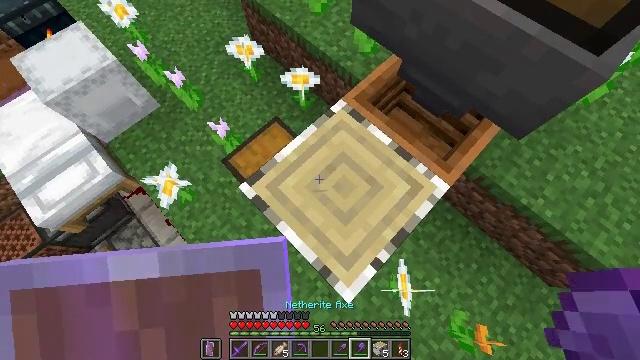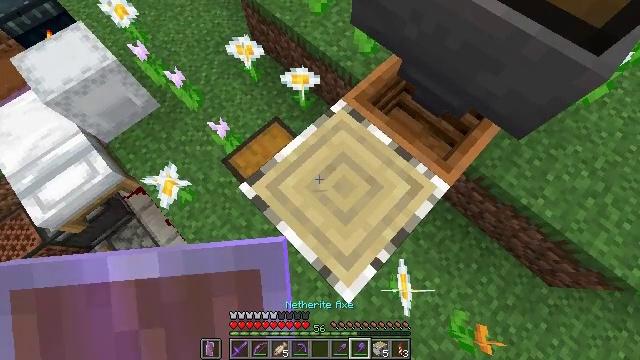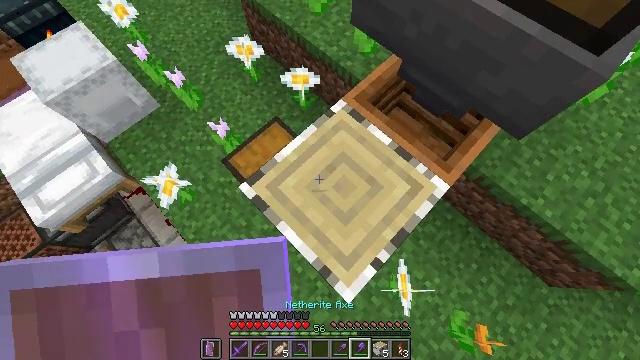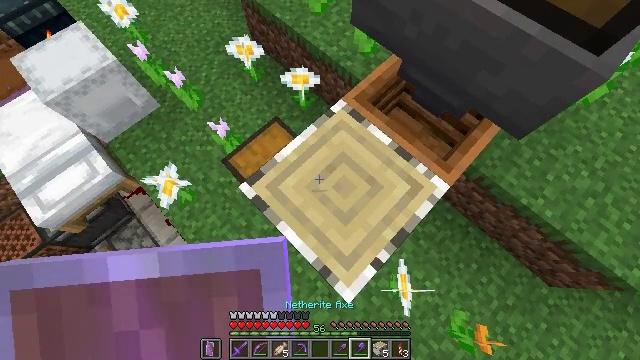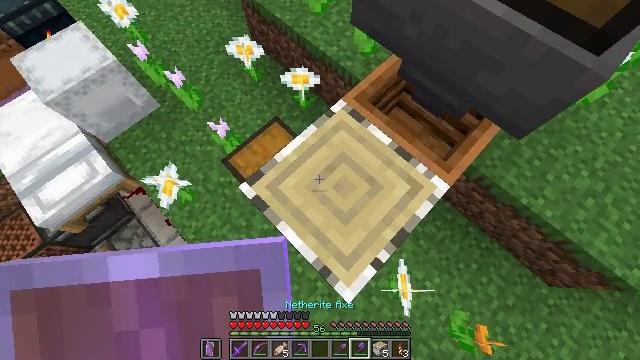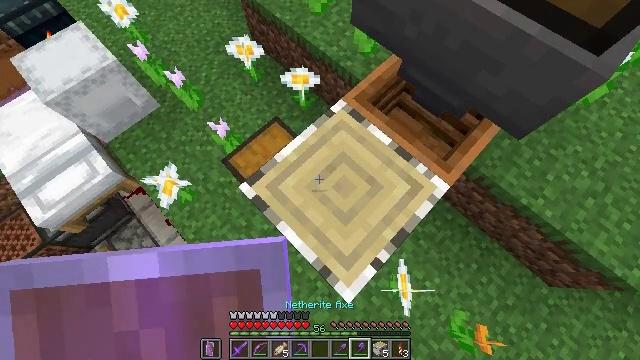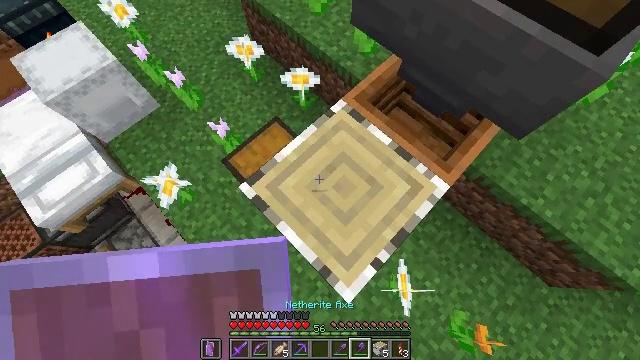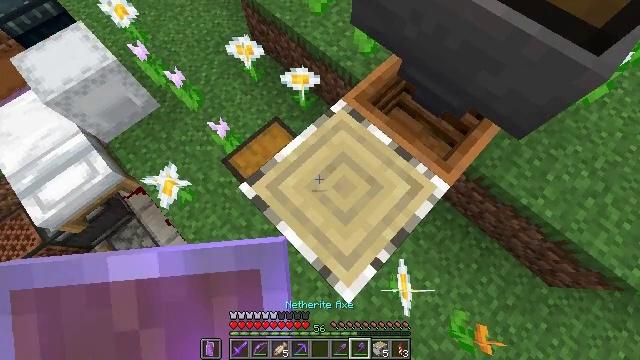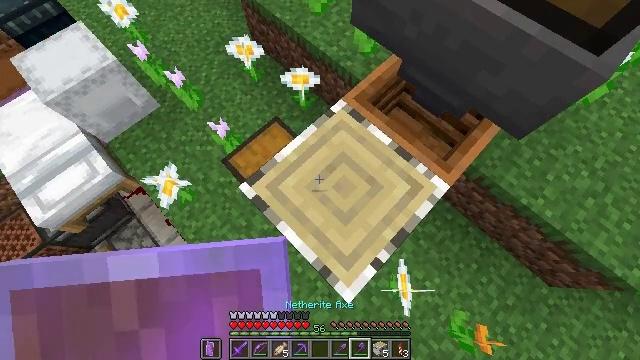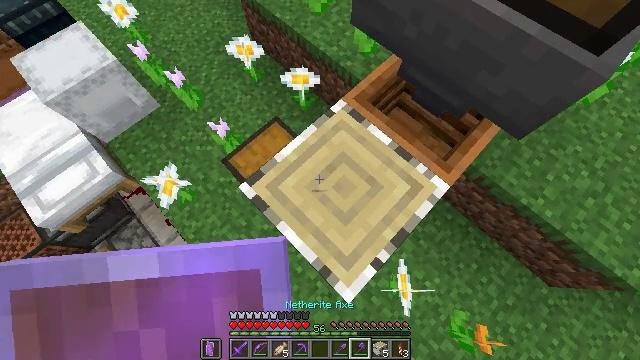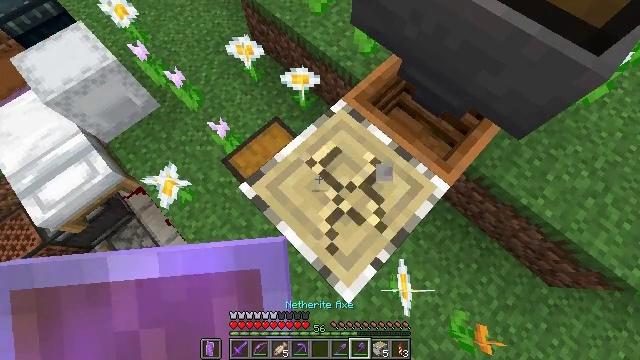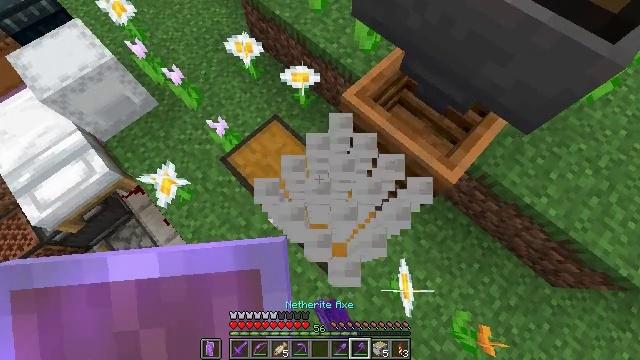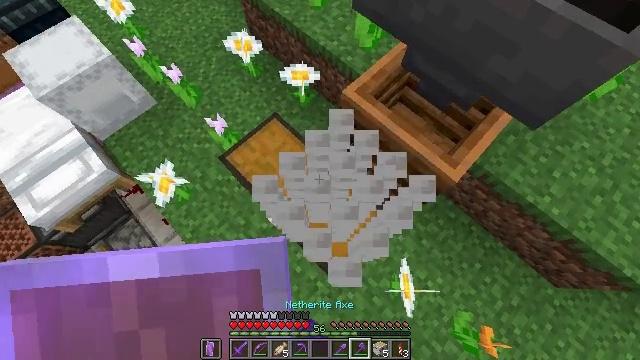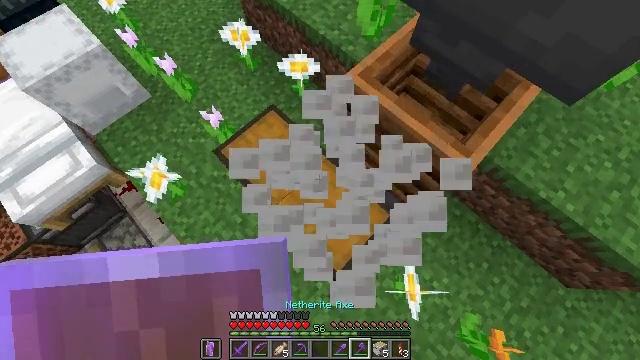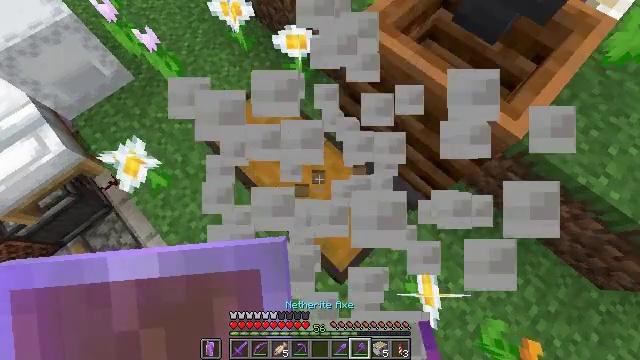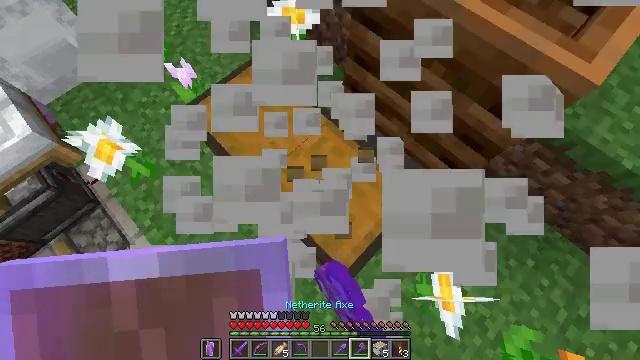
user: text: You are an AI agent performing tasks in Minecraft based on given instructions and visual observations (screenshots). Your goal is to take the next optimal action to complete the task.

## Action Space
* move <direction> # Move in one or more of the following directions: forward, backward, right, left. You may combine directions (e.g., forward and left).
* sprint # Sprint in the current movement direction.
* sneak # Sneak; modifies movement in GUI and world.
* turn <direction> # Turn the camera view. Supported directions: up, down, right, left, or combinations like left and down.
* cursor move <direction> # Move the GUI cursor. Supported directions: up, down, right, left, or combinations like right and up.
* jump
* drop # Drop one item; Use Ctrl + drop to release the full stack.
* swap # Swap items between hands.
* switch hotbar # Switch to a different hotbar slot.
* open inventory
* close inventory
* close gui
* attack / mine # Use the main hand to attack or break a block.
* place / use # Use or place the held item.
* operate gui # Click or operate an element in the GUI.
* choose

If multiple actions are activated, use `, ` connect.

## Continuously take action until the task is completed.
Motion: motion action
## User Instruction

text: Gather birch log for crafting.
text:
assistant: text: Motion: no_op
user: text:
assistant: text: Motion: no_op
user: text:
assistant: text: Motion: no_op
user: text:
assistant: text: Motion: no_op
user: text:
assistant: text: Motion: no_op
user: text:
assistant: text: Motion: no_op
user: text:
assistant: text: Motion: no_op
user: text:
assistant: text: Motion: no_op
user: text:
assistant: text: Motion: no_op
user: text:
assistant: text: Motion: attack / mine
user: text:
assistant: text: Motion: attack / mine
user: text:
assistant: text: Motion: attack / mine
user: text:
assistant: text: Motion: attack / mine
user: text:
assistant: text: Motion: attack / mine
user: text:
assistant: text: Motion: attack / mine
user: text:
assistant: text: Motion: attack / mine
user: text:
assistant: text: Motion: no_op
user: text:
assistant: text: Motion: move forward, turn left and up
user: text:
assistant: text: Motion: move forward, turn left and up
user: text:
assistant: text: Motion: move forward, turn up
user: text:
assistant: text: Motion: move forward, turn right and up
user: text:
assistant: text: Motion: move forward, turn right and up
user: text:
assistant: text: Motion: move forward, turn right and up
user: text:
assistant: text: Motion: move forward
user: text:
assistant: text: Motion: move forward
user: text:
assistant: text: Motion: move forward and move left
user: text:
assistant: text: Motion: move forward and move left, turn right
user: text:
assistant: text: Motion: move forward and move left, turn right
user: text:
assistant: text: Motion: move forward and move left, turn right
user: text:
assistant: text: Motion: move forward and move left, turn right